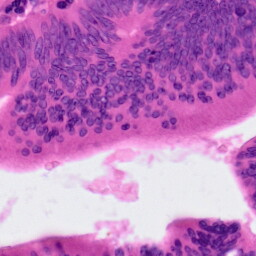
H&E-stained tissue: Colon